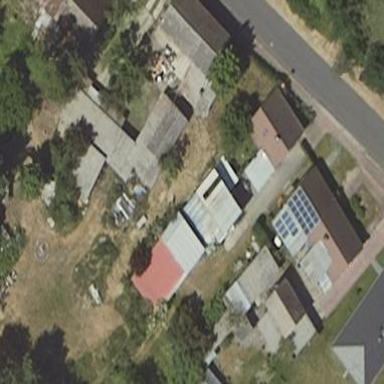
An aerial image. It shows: Shed.